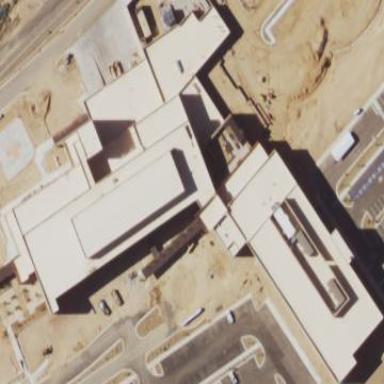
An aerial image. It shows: Hospital building providing healthcare services.